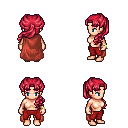
a pixel art fantasy rpg character, female body template, human, light skin, maroon cape, red pants, ruby red princess hairstyle, bracelets, four views (front, back, left, right), 2x2 character sprite sheet, small pixel art, hard edges, no anti-aliasing